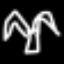
Label: palm tree